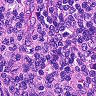
Metastatic tissue present: no